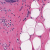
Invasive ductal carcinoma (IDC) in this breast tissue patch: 0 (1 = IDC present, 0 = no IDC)